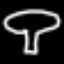
Label: mushroom